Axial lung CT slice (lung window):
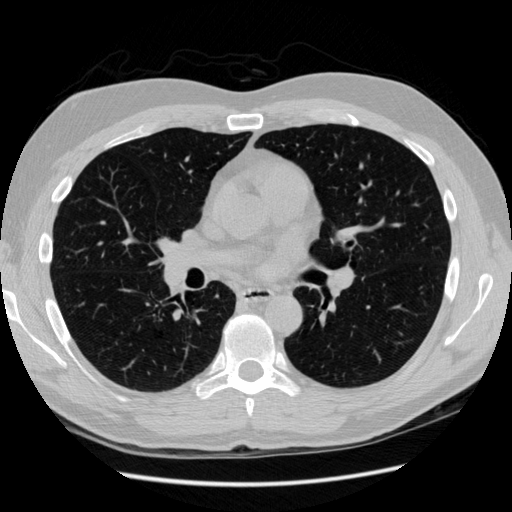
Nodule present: no